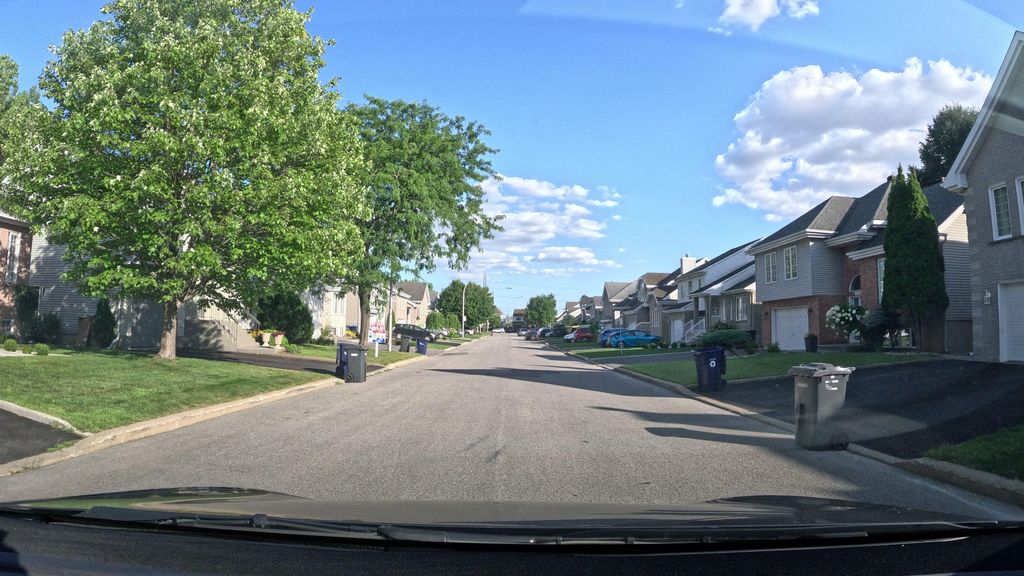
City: montreal